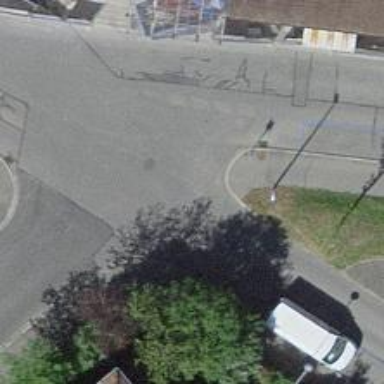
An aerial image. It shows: Kerb barrier.